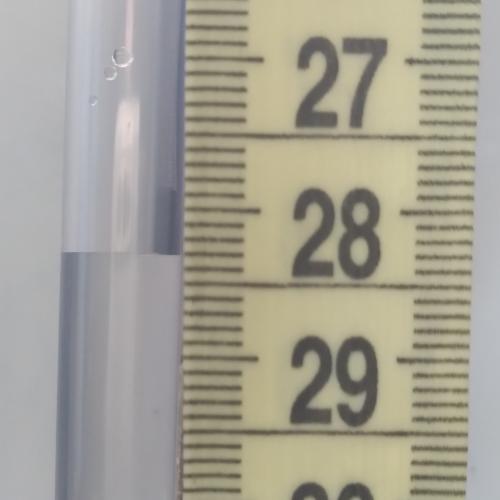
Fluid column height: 28.3 cm